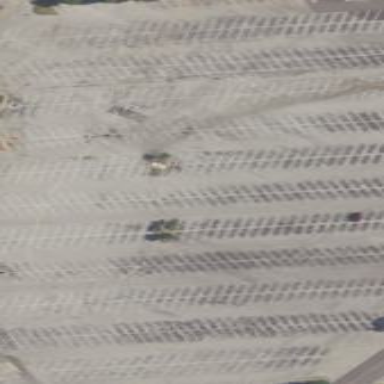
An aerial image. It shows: Paved parking area.